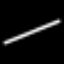
Label: line